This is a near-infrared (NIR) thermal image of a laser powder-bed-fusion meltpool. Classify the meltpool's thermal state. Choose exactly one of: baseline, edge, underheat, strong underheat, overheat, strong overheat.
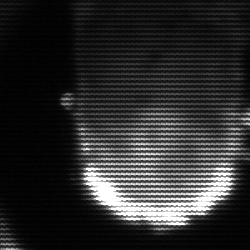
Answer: baseline